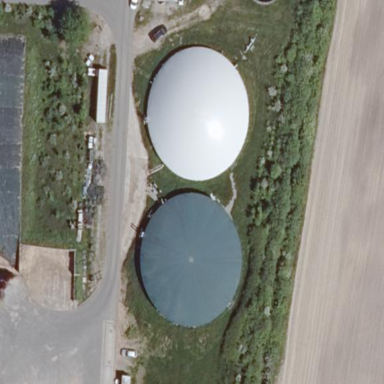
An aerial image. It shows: Dome-shaped digester building.